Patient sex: M
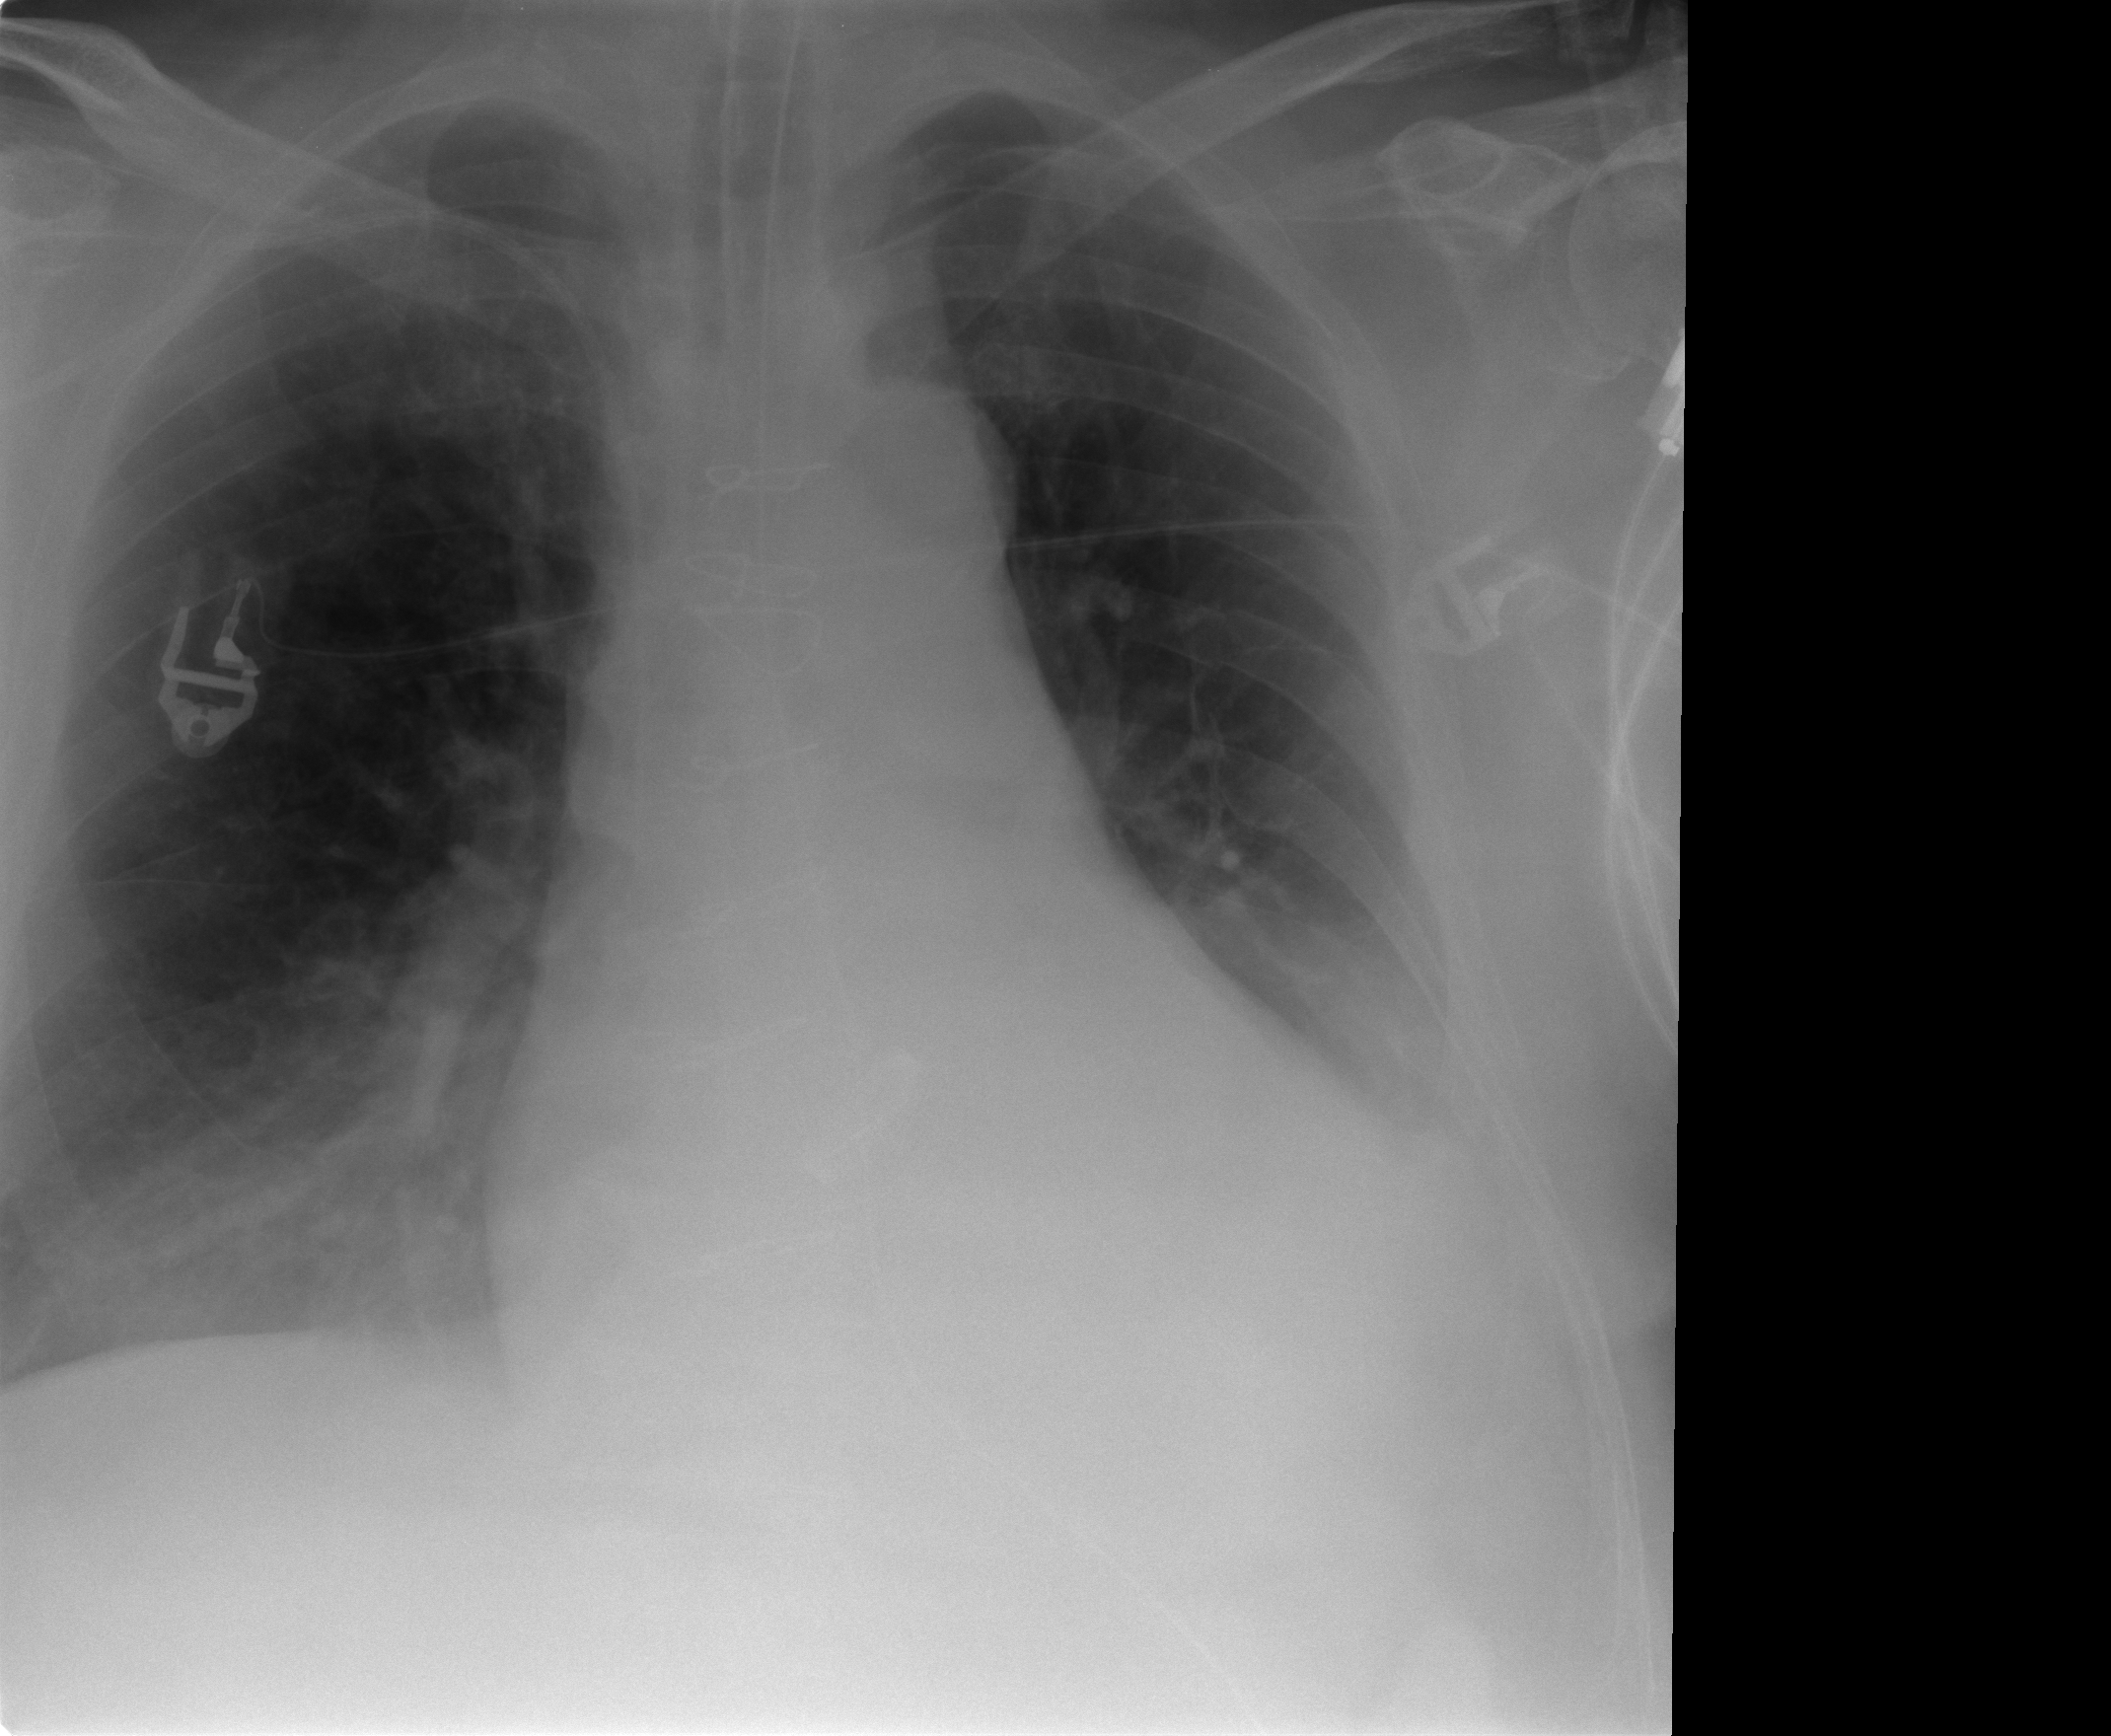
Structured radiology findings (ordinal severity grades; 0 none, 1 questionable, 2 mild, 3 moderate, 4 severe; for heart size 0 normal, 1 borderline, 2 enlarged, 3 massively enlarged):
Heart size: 2
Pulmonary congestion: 2
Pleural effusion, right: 2
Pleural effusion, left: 2
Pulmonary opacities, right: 0
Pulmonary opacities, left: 0
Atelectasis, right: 2
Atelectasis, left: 2